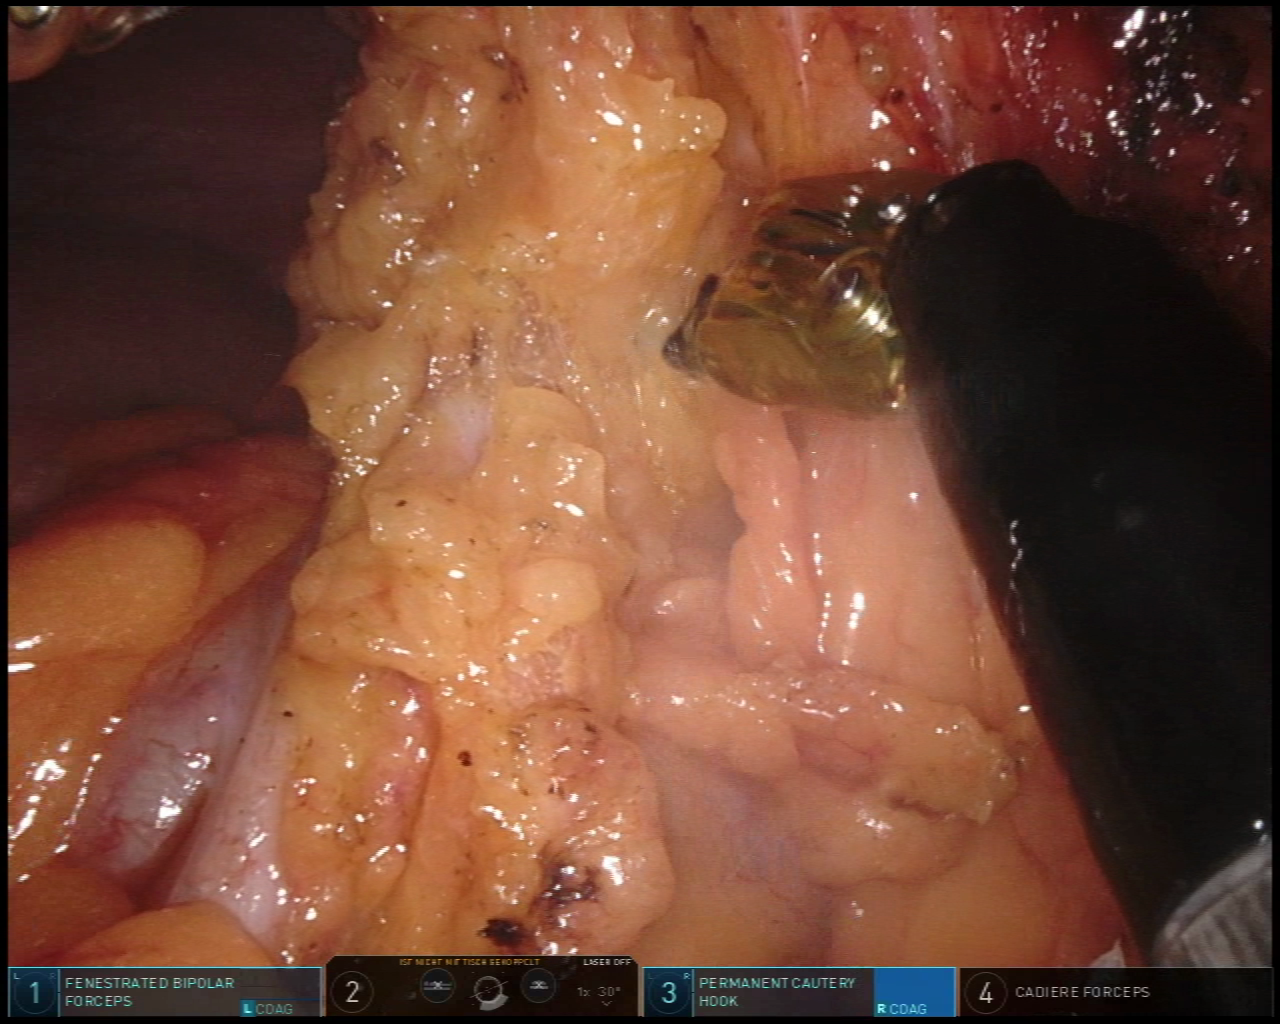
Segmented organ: stomach
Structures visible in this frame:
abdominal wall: yes
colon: yes
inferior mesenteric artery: no
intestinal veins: no
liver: no
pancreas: no
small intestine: no
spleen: no
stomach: yes
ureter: no
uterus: no
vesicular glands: no